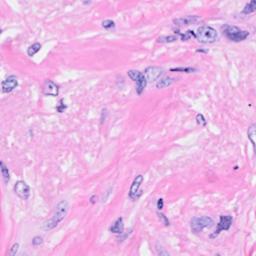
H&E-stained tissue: Breast